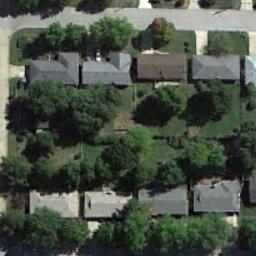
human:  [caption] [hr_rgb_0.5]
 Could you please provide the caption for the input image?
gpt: There are many trees in the middle residential area .

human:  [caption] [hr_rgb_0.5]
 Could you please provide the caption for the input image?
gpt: The medium residential is on the grass next to some trees and road .

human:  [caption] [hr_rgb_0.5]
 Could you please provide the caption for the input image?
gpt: There is a road between the medium-sized residential areas .

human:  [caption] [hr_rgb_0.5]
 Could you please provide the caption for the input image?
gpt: The medium residential area has some houses arranged in lines and some trees are among these houses .

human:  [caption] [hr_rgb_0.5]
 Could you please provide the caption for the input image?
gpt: There are some green trees and buildings on the medium residential area .